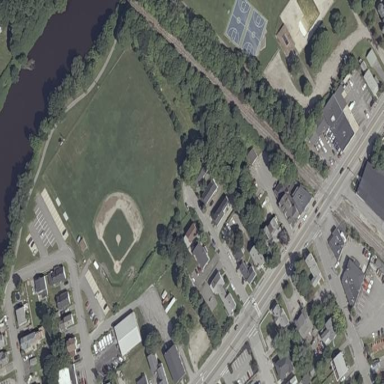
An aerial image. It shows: Baseball pitch for leisure land.